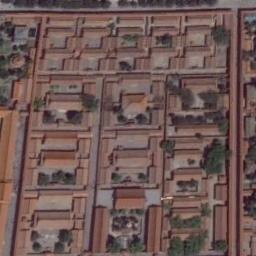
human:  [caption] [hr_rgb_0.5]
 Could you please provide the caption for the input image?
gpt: The palace is surrounded by trees .

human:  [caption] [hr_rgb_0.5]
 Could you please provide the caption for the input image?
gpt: The orange palace has some palaces of different sizes and trees .

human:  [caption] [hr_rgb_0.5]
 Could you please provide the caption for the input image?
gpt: The palace is on the open place next to some buildings .

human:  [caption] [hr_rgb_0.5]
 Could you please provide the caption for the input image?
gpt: There are several trees near the palace .

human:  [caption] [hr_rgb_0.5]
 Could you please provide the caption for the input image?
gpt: There are brown buildings and walls in the palace .